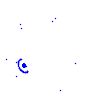
Particle: electron